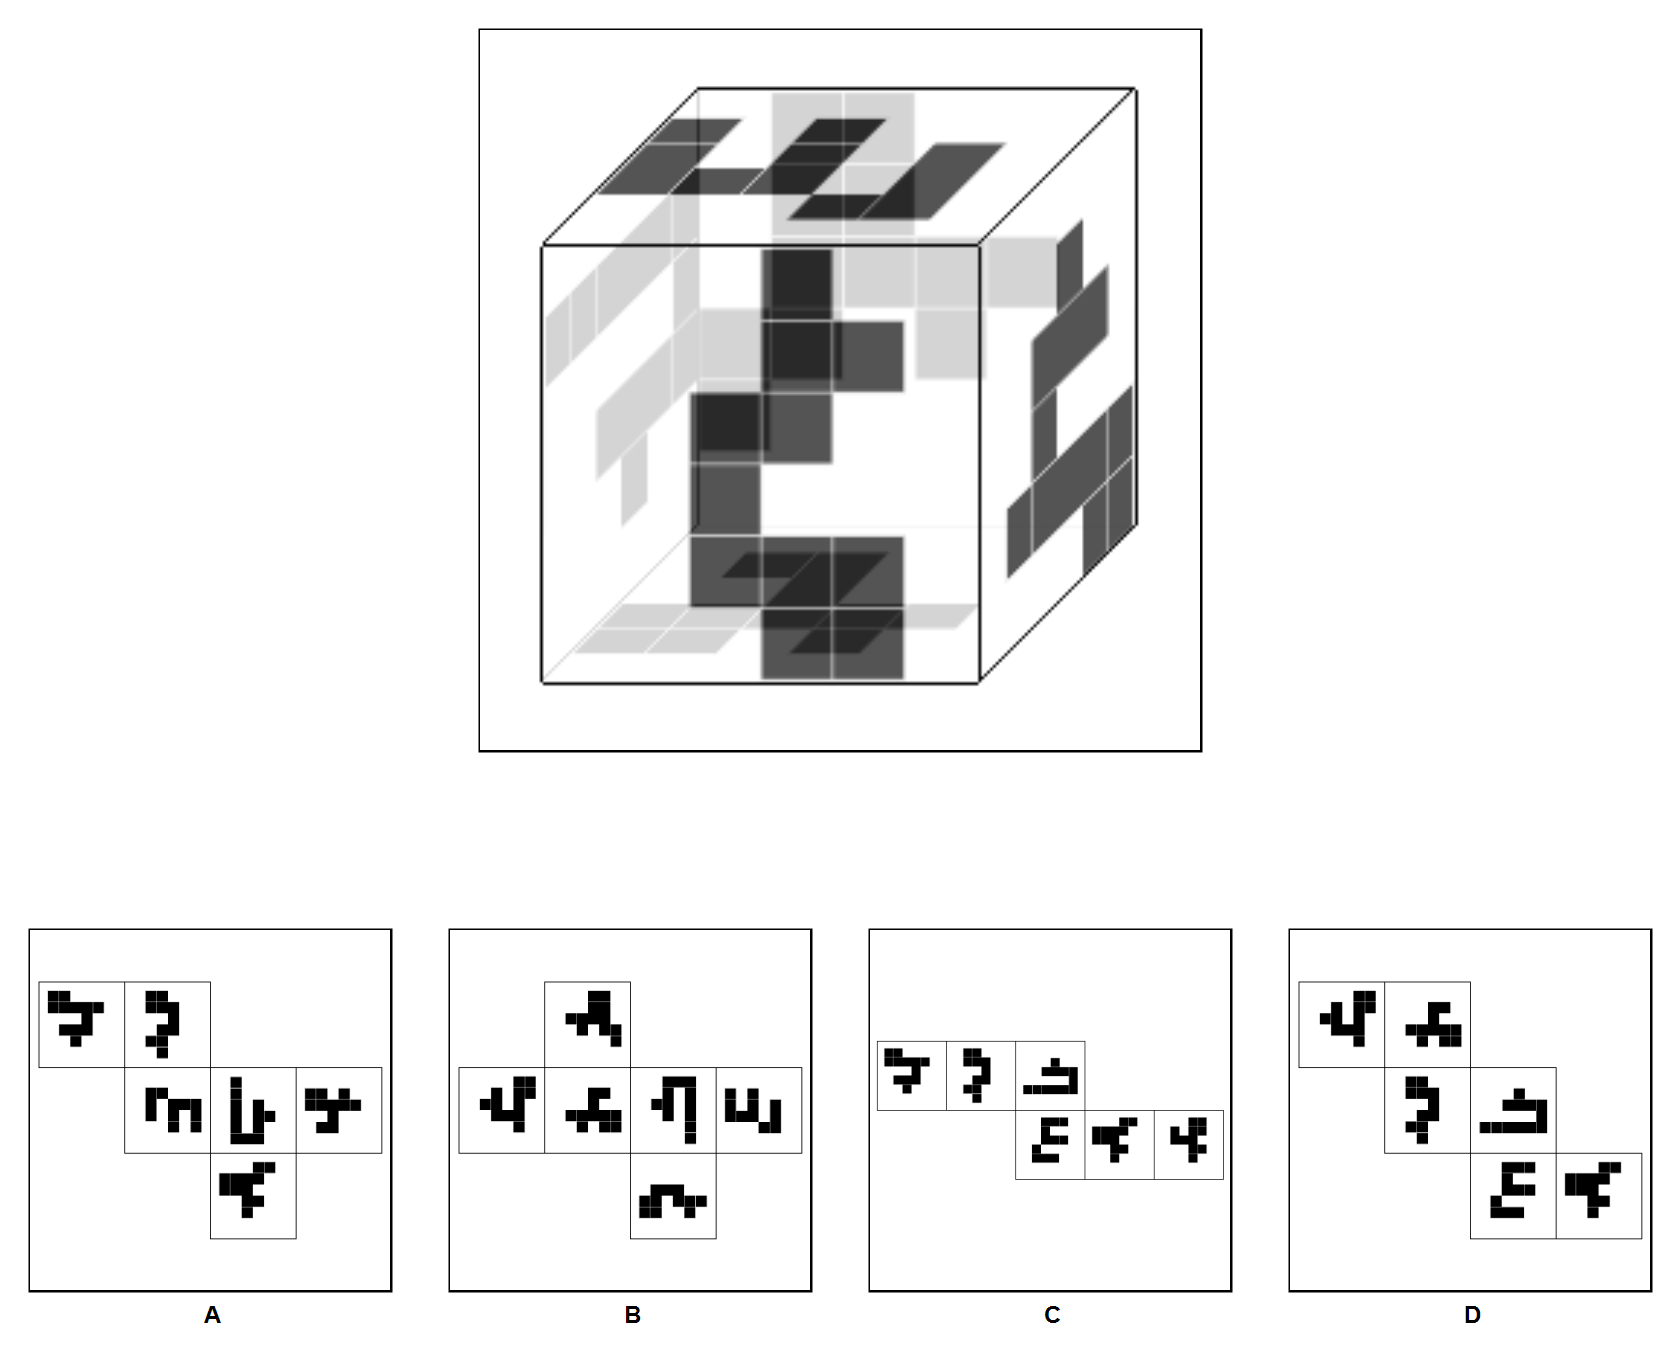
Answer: D